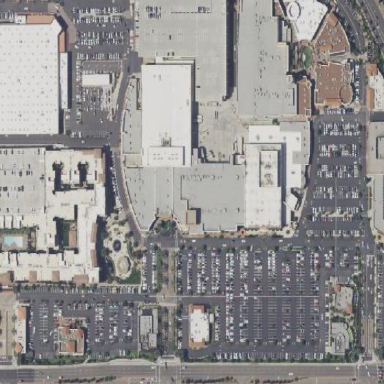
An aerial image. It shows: Retail area with mall.